Interaction volume radius: 10 \u00c5
Interaction volume height: 20 \u00c5
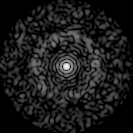
Disorder parameter: 0.8193